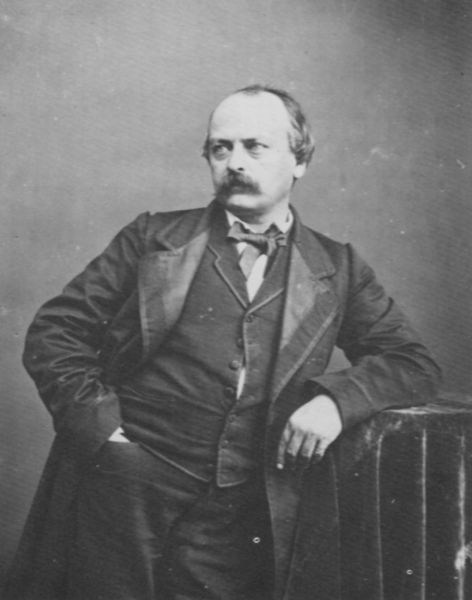
Titel: Henri de Kock (1819-1892), Dramatiker und Schriftsteller
Künstler: Atelier Nadar
Institution: unbekannt
Schlagwörter: dunkel, hand, kopf, mann, schatten, weiß, finger, frisur, grau, hell, hintergrund, holz, licht, mund, nase, ohr, profil, raum, schwarz, stirn, säule, tisch, zimmer, blick, schal, schleife, alt, anzug, bart, hemd, hose, jacke, schnurrbart, arm, augen, falten, kragen, mensch, stehen, bildnis, hals, hände, portrait, porträt, haare, mantel, pose, saum, knopf, lippen, scheitel, schultern, seide, wangen, lehne, hocker, lehnen, frack, schnäuzer, schnauz, dichter, glanz, glatze, starr, angelehnt, atelier, maler, glänzen, faltenwurf, aufstützen, knöpfe, dreiviertelprofil, fliege, gehrock, kniestück, naht, revers, schnauzer, weste, foto, fotografie, photographie, kante, holztisch, stütze, offen, schwarzweiß, denker, tasche, geheimratsecken, halbglatze, photo, halbprofil, hosentasche, schütter, edelmann, oberlippenbart, anlehnen, aufnahme, unterlippe, seidenstoff, studio, photografie, fotostudio, nähte, leger, abgewetzt, schnurrbrat, porträtfotografie, staubig, atleiraufnahme, augestützt, barhocker, geheimrat, mann von welt, schlampig, unberingt